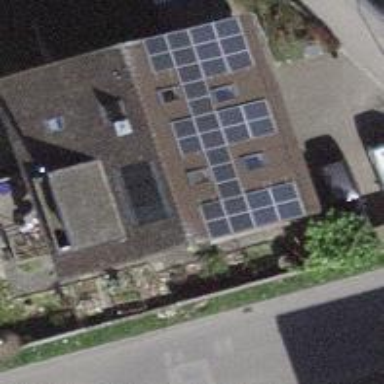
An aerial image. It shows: Solar power generator with photovoltaic panels.